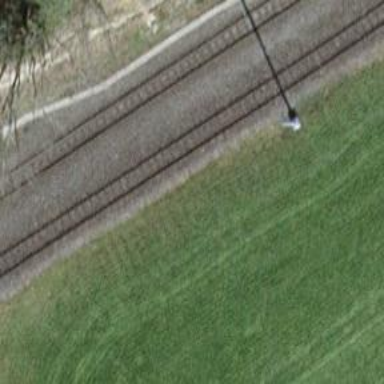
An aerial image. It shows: Narrow-gauge railway siding with 1 track. The track is electrified with contact line.